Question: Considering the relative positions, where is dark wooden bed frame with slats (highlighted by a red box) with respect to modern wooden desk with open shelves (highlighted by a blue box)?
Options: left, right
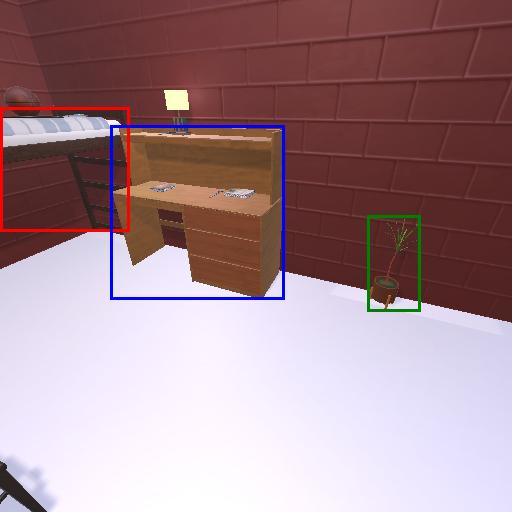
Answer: left